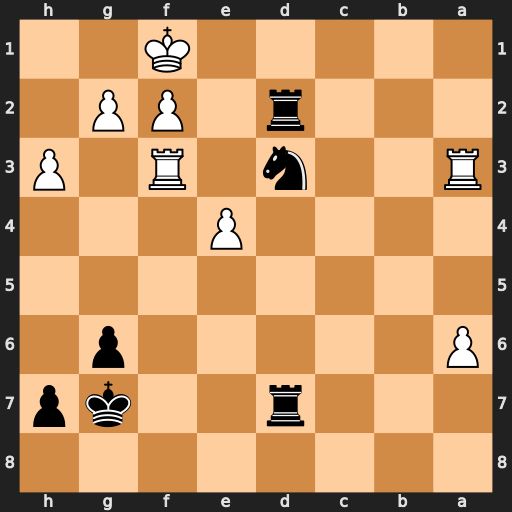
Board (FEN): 8/3r2kp/P5p1/8/4P3/R2n1R1P/3r1PP1/5K2
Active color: b
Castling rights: -
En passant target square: -
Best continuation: Rd1+ Ke2 Nc1+ Ke3 g5